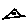
Label: triangle